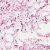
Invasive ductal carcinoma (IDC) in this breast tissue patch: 0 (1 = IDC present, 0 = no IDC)